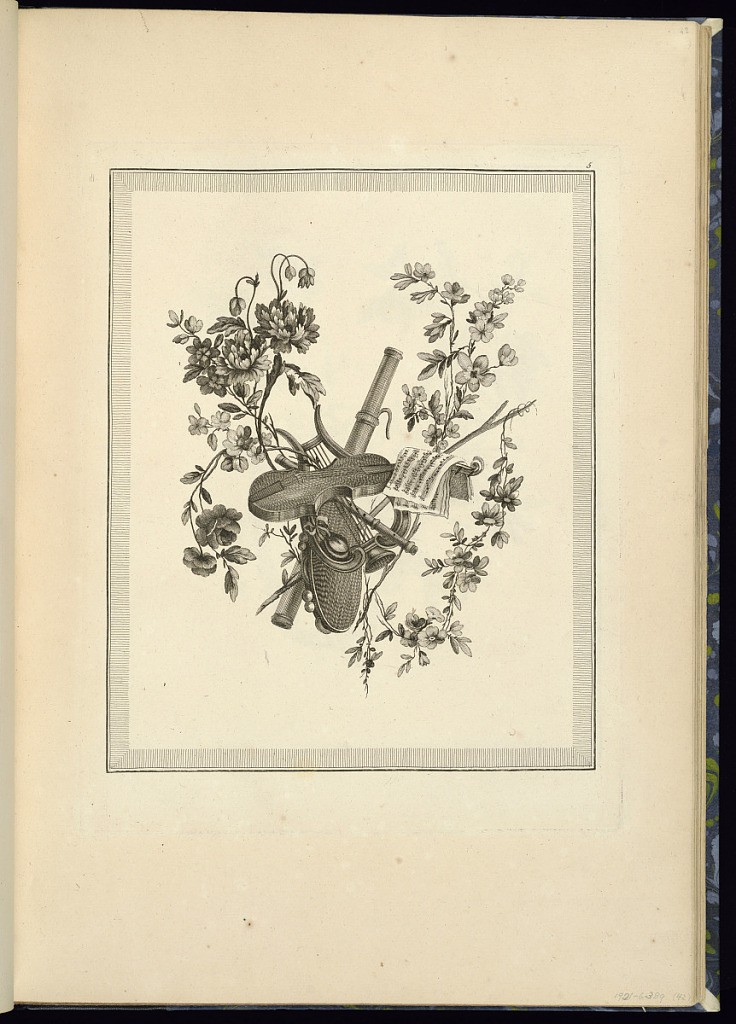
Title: Musical Trophy Design
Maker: Pierre Ranson, French, 1736–1786
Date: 1778
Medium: Etching on laid paper
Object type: Print
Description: Musical trophy design incorporating foliate branches, flowers, festoon of flowers, violin, lyre, tambourine, flute, oboe, and sheets of music. The plate is numbered.